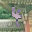
Label: 4